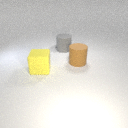
large brown rubber cylinder in front of large gray rubber cylinder